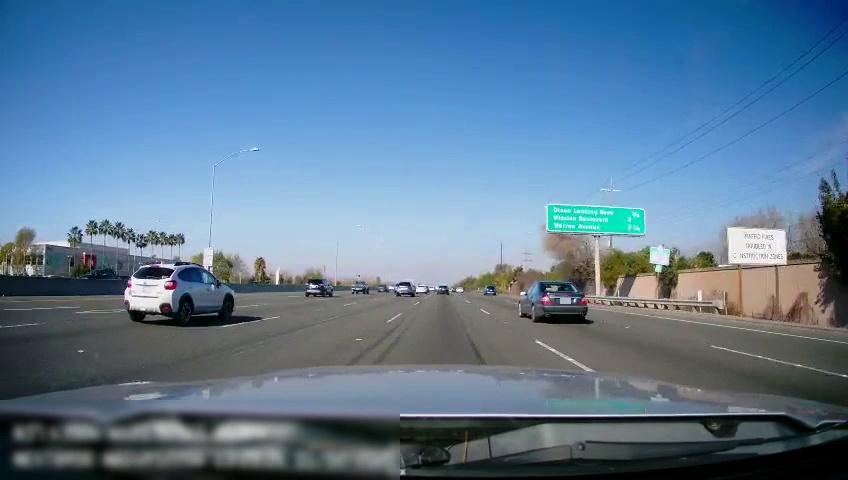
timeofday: Day
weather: Sunny
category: Drivable Space
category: Vehicles | Car
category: Vehicles | SUV
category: Vehicles | SUV
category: Vehicles | Car
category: Vehicles | SUV
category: Vehicles | Truck
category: Vehicles | Car
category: Vehicles | SUV
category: Vehicles | SUV
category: Vehicles | SUV
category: Lanes | Alternate Lane
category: Lanes | Alternate Lane
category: Lanes | Alternate Lane
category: Lanes | Current Lane
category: Lanes | Alternate Lane
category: Lanes | Alternate Lane
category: Lanes | Alternate Lane
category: Lanes | Alternate Lane
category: Traffic | Signs
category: Traffic | Signs